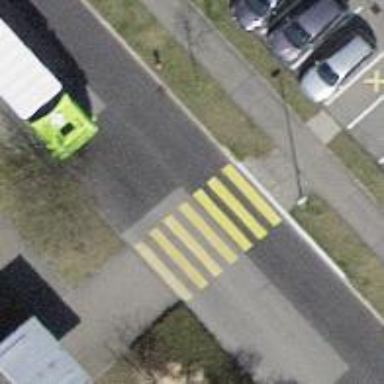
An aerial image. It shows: Zebra crossing on footway.